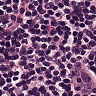
Metastatic tissue present: no